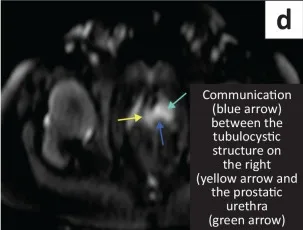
(d) T2 fat-sat axial image depicted the communication between the tubulocystic structure on the right and the urethra.
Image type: radiology (mri)